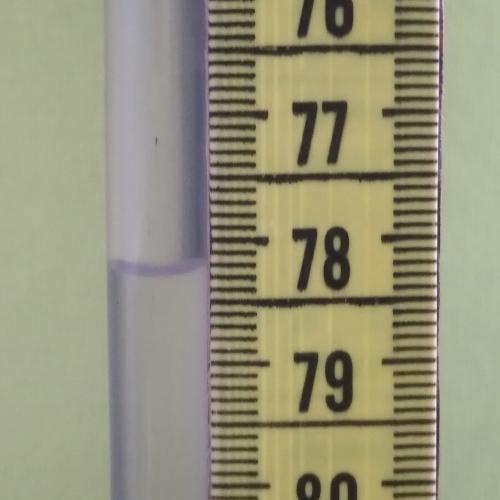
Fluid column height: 78.2 cm